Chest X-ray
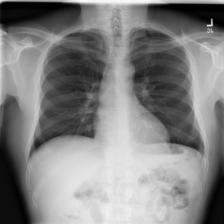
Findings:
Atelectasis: negative
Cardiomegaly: negative
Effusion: negative
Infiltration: negative
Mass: negative
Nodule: negative
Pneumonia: negative
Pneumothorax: negative
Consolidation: negative
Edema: negative
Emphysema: negative
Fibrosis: negative
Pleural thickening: negative
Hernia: negative